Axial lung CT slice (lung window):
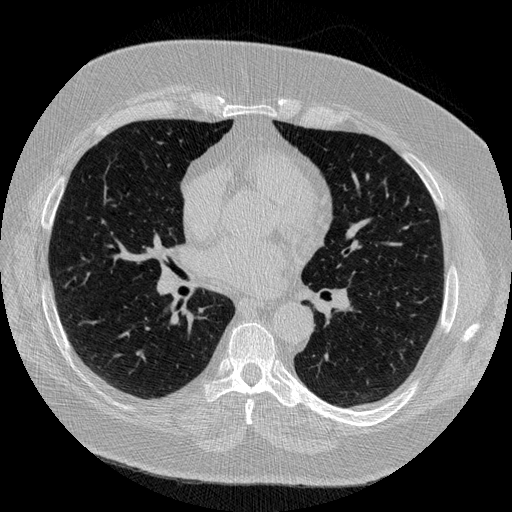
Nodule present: no